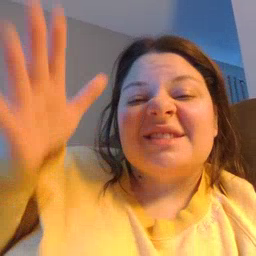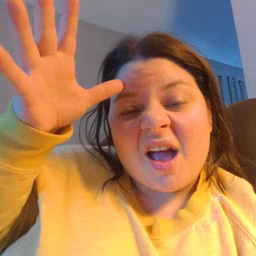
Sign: dad